Field crop: maize
Growth stage: 2
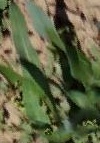
Species: maize